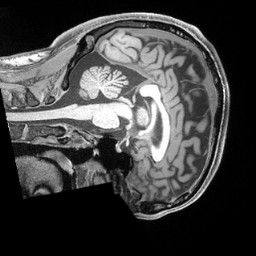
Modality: T1w
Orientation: sagittal
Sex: male
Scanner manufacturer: siemens
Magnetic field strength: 3 T
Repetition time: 2.4 s
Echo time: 0.00224 s